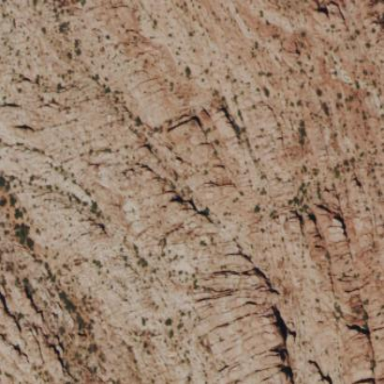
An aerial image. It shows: Brown cliff in natural setting.